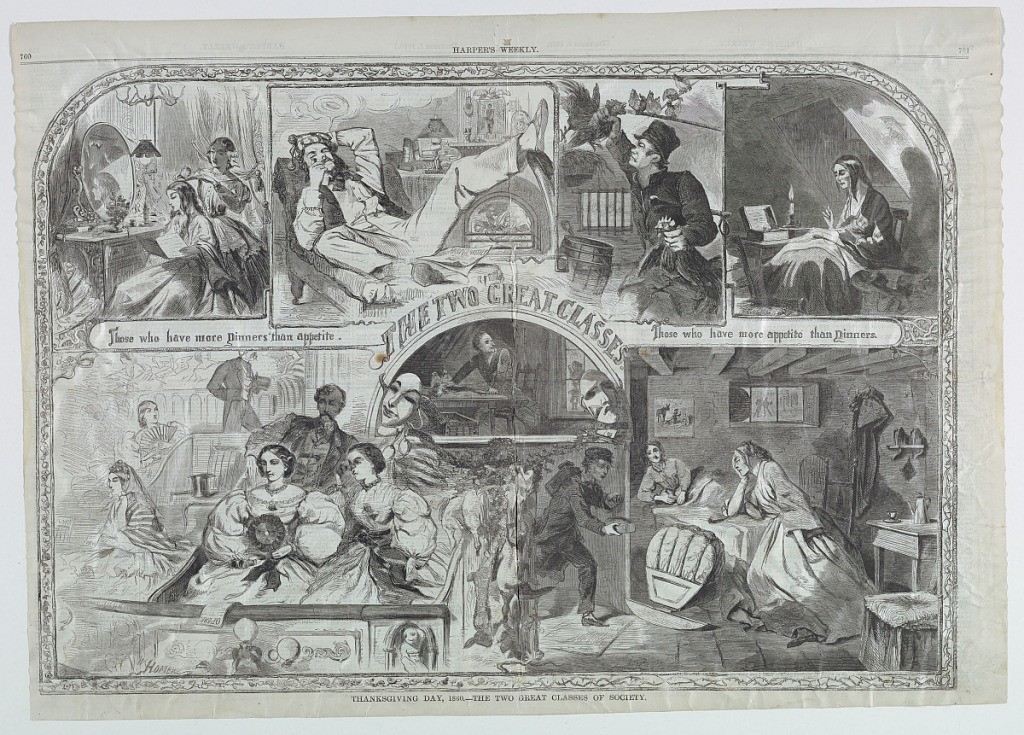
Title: Thanksgiving Day, 1860 - The Two Great Classes of Society, from Harper's Weekly, IV, December 1, 1860, pp. 760-761.
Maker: Winslow Homer, American, 1836–1910
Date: December 1, 1860
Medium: Wood engraving in black ink on newsprint paper
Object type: Print
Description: Horizontal view containing a series of eight vignettes with the title appearing over  an arch in the center of the composition.